Question: I have been trying to find the cause of weird formatting style inconsistencies for my 'Views' throughout my application and I think I have narrowed it down with this example.
I set up two equivalent layouts of various 'Views's with exactly the same procedure and varying the 'Context' supplied in creation. In the first set, each 'View' is created with the application's context through 'Activity.getApplicationContext()', whereas in the second set the 'View's are fed the activity's context through 'this'.
The result is vastly different:

Any suggestions on why using the application context causes the garbage (and inconsistent - colours are white as well as grey) formatting seen in the screenshot?
'''
import android.os.Bundle;
import android.app.Activity;
import android.widget.ArrayAdapter;
import android.widget.Button;
import android.widget.EditText;
import android.widget.LinearLayout;
import android.widget.Spinner;
import android.widget.TextView;
public class MainActivity extends Activity {
@Override
protected void onCreate(Bundle savedInstanceState) {
super.onCreate(savedInstanceState);
// TextViews
TextView tv1 = new TextView(getApplicationContext());
tv1.setText("With Application context");
TextView tv2 = new TextView(this);
tv2.setText("With Activity context");
// Spinners
Spinner sp1 = new Spinner(getApplicationContext());
sp1.setAdapter(new ArrayAdapter<String>(getApplicationContext(), android.R.layout.simple_spinner_item, new String[] {"App context 1", "App context 2", "App context 3"}));
Spinner sp2 = new Spinner(this);
sp2.setAdapter(new ArrayAdapter<String>(this, android.R.layout.simple_spinner_item, new String[] {"Act context 1", "Act context 2", "Act context 3"}));
// Edittexts
EditText et1 = new EditText(getApplicationContext());
et1.setText("Application Context");
EditText et2 = new EditText(this);
et2.setText("Activity Context");
// Buttons
Button b1 = new Button(getApplicationContext());
b1.setText("Application Context");
Button b2 = new Button(this);
b2.setText("Activity Context");
// Layout structure
LinearLayout ll = new LinearLayout(this);
ll.setOrientation(LinearLayout.VERTICAL);
ll.addView(tv1);
ll.addView(sp1);
ll.addView(et1);
ll.addView(b1);
ll.addView(tv2);
ll.addView(sp2);
ll.addView(et2);
ll.addView(b2);
setContentView(ll);
}
}
'''
'''
<?xml version="1.0" encoding="utf-8"?>
<manifest xmlns:android="http://schemas.android.com/apk/res/android"
package="com.test.test"
android:versionCode="1"
android:versionName="1.0" >
<uses-sdk
android:minSdkVersion="11"
android:targetSdkVersion="17" />
<application
android:allowBackup="true"
android:icon="@drawable/ic_launcher"
android:label="@string/app_name"
android:theme="@android:style/Theme.Holo.Light" >
<activity
android:name="com.test.test.MainActivity"
android:label="@string/app_name"
android:theme="@android:style/Theme.Holo.Light" >
<intent-filter>
<action android:name="android.intent.action.MAIN" />
<category android:name="android.intent.category.LAUNCHER" />
</intent-filter>
</activity>
</application>
</manifest>
'''
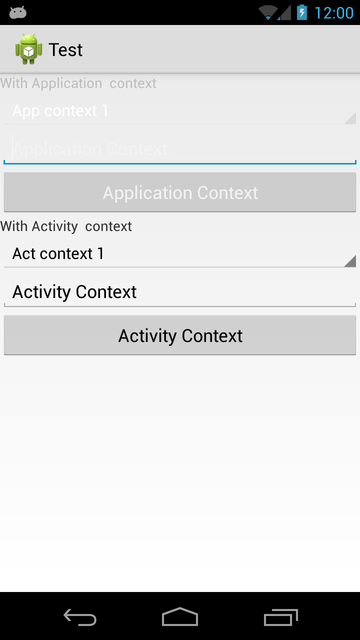
Answer: In Android sources 'getApplicationContext()' returns Application object which extends 'ContextWrapper', so using 'getApplicationContext()' you are passing 'ContextWrapper' subclass, but when you pass 'this', you are passing an 'Activity' object which extends 'ContextThemeWrapper' so you are passing 'ContextThemeWrapper' subclass. Now the difference between 'ContextWrapper' and 'ContextThemeWrapper' is that 'ContextWrapper' <URL>.
Although, the question was more about why exactly this is happening (as opposed to the cause which was clear), here are also some helpful posts which explain the perils of incorrectly using application context and how to choose a context correctly:
- <URL>
Most importantly from @CommonsWare:
- <URL>